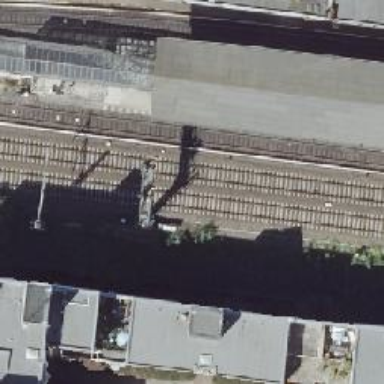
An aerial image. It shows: Railway signal.